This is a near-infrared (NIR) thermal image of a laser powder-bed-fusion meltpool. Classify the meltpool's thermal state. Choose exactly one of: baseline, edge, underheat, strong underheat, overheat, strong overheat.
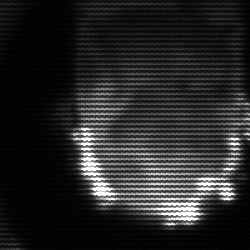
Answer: baseline